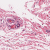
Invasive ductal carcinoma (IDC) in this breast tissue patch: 0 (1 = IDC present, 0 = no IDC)